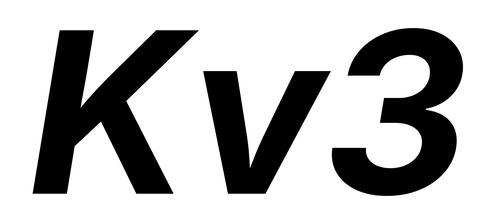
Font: Inter-Italic_Bold_Italic